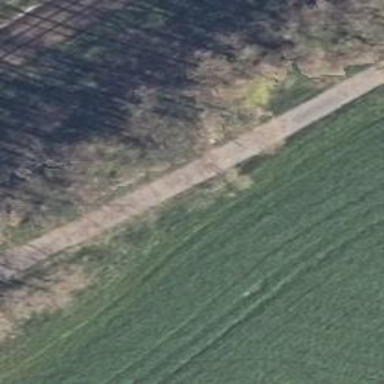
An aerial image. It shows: Asphalt cycleway.